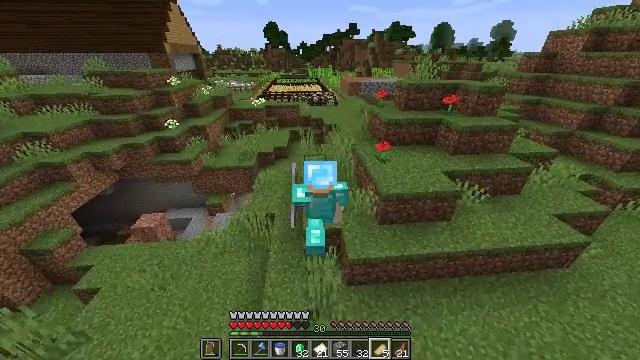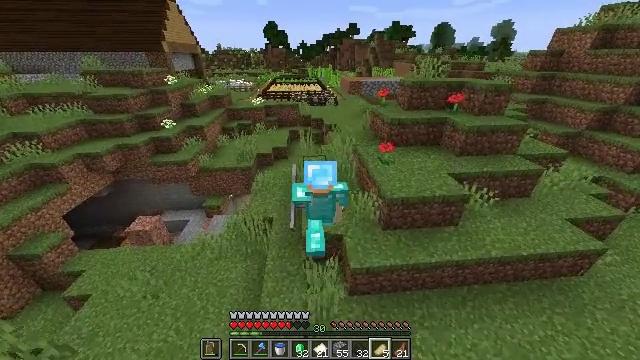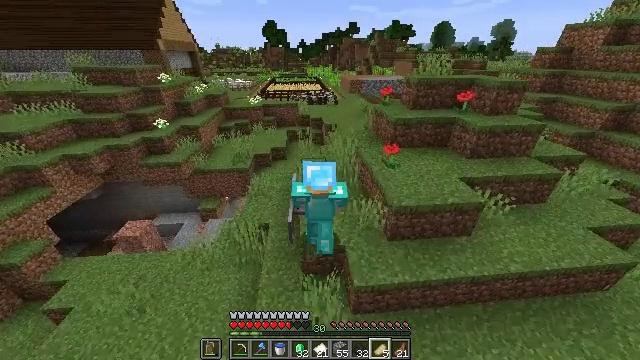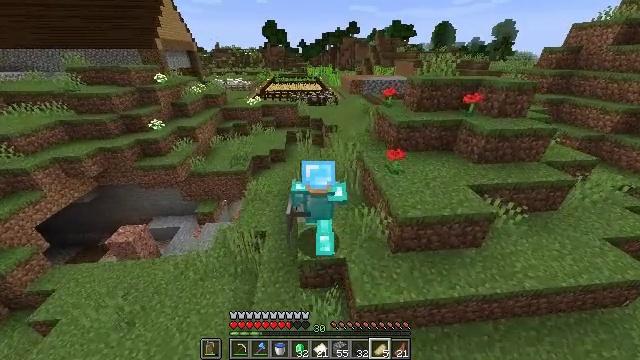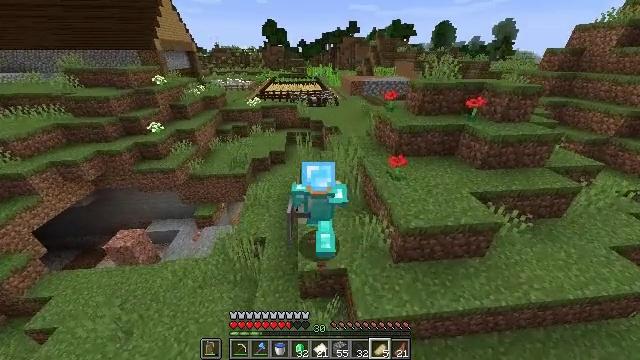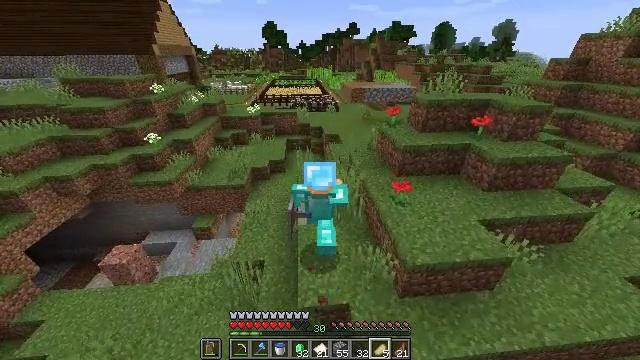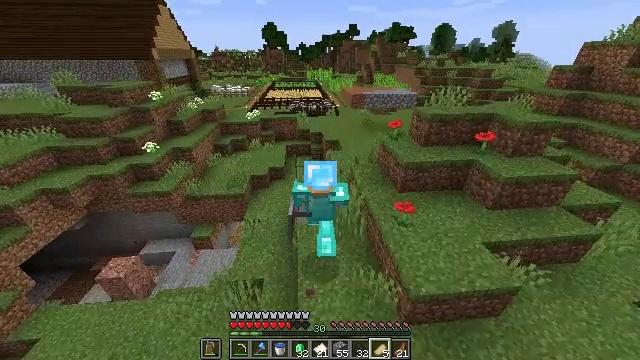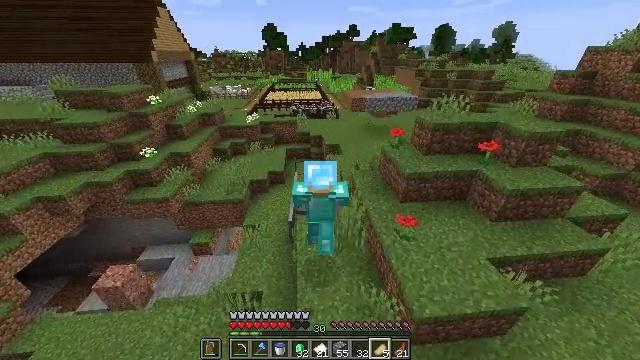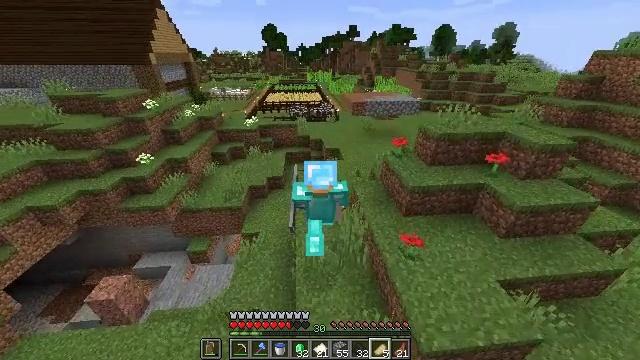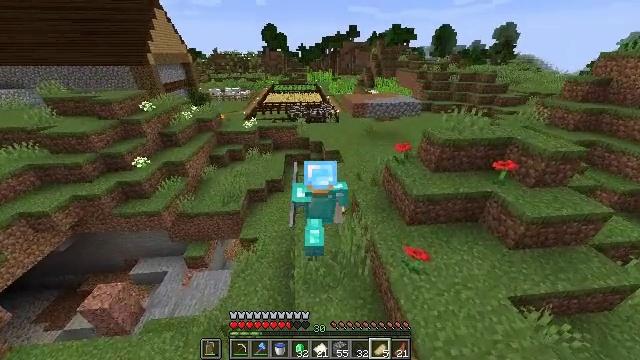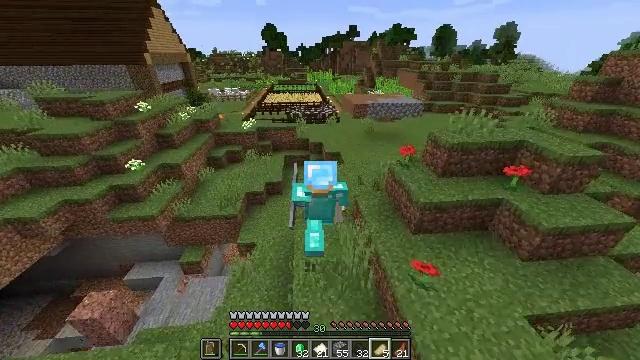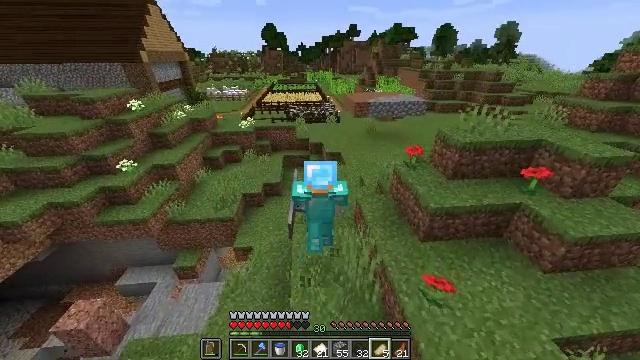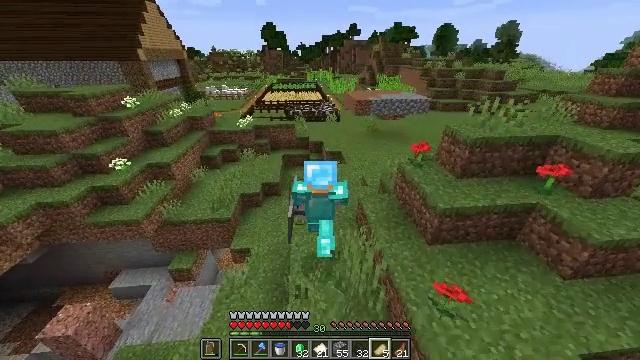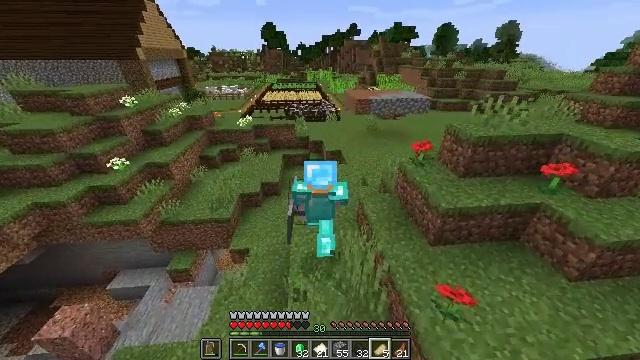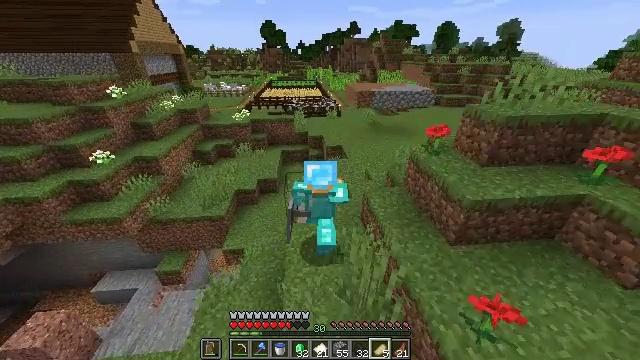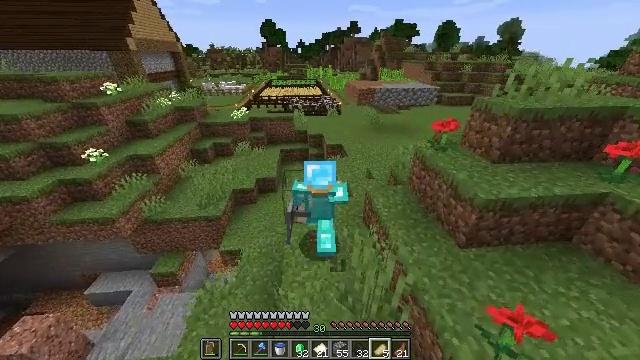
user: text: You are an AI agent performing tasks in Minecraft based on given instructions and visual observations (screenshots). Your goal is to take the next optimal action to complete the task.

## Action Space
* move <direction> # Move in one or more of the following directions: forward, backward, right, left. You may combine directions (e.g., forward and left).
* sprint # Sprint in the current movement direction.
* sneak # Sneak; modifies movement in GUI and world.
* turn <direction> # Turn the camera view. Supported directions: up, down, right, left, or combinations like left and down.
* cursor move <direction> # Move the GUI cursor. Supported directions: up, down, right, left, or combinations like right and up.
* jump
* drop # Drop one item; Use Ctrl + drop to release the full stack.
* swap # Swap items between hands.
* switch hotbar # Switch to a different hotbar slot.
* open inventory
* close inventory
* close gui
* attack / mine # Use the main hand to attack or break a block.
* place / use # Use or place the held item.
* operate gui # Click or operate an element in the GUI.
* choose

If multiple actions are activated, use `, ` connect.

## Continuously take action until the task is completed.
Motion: motion action
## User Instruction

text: Hunt a cow.
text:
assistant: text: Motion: move forward, sprint, jump
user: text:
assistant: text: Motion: move forward, jump
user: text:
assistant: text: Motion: move forward, sprint, jump
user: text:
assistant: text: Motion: move forward, sprint, jump
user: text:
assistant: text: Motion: move forward, sprint, jump
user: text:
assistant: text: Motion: move forward, jump
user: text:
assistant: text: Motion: move forward, jump
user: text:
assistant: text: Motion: move forward, jump
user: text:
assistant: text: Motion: move forward, jump
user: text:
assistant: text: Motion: move forward, jump
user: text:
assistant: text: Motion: move forward, jump
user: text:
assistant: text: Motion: move forward, jump
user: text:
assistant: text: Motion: move forward, jump
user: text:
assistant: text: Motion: move forward, jump
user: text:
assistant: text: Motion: move forward, jump
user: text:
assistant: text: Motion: move forward, jump
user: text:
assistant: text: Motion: move forward, jump
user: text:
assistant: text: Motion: move forward, jump
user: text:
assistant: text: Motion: move forward, jump
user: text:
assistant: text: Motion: move forward, jump
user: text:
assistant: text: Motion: move forward, jump
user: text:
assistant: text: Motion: move forward, jump
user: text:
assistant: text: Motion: move forward, jump
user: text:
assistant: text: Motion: move forward, jump
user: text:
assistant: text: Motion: move forward, jump
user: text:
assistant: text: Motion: move forward, jump
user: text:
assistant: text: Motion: move forward, jump
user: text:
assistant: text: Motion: move forward, jump
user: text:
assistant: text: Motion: move forward, turn right and down, jump
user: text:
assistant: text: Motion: move forward, turn right, jump